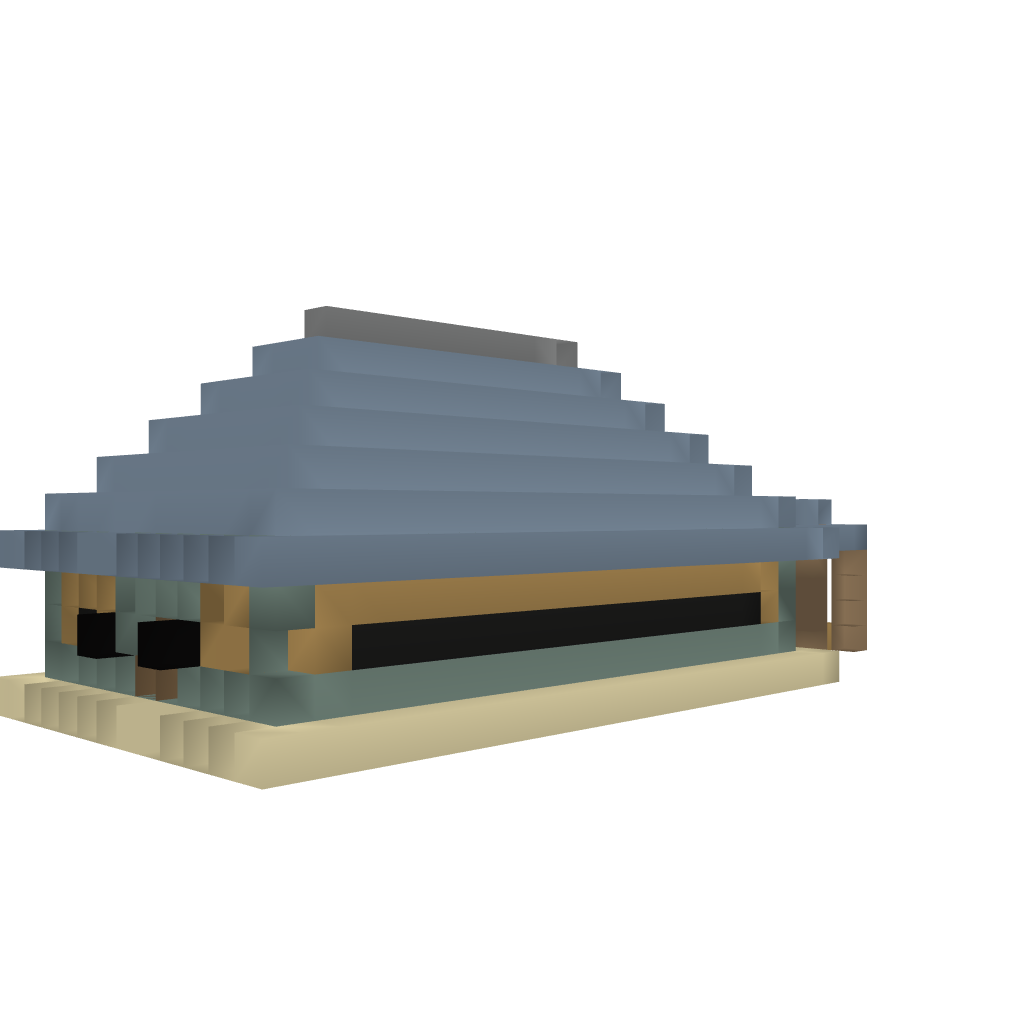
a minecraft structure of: Beach House with Carmine